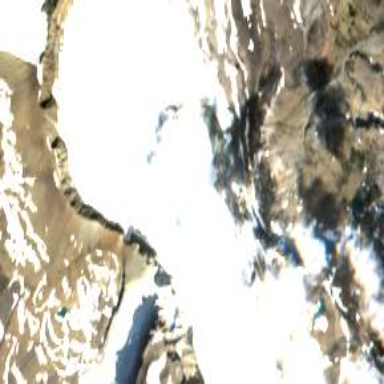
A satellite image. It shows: Majestic glacier in the distance.